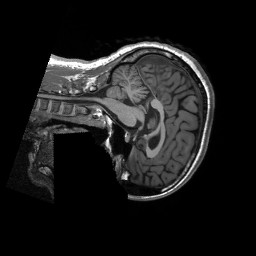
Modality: T1w
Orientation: sagittal
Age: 34
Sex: female
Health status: healthy
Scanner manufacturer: siemens
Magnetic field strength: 3 T
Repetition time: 2.3 s
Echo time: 0.00229 s